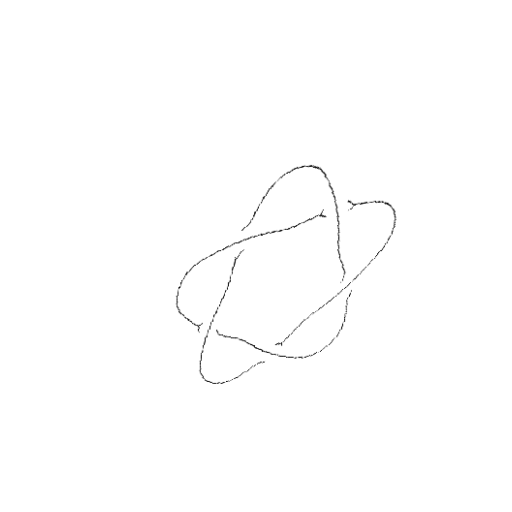
Crossing number: 5